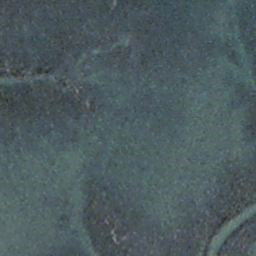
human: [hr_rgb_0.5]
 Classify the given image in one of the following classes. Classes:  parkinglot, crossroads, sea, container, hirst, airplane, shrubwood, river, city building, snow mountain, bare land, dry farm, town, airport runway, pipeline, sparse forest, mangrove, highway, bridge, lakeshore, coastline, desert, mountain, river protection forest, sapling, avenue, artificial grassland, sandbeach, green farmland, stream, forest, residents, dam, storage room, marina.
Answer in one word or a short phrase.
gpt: stream